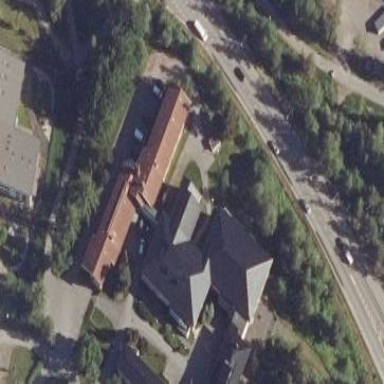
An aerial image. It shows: Nursing home building.